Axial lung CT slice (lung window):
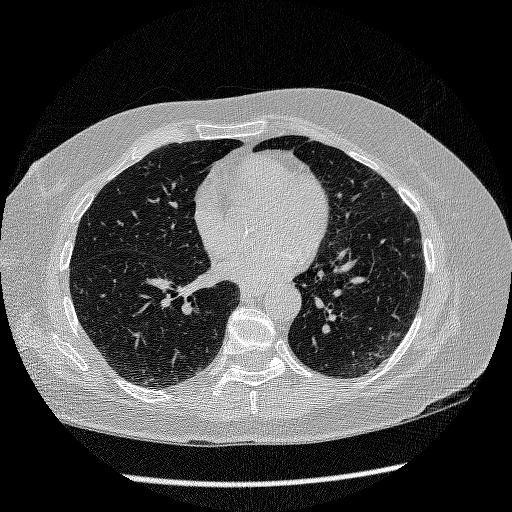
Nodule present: no